Question: My question is a bit strange.
I want my created form (with JFrame) coloration should be like to this picture:

Should i use a special look and feel ?
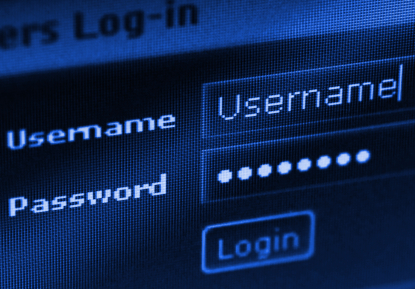
Answer: > Should i use a special look and feel ?
there is no such built-in Look&Feel available as much as i know. However for "Look&Feel", refers to the appearance of GUI widgets (more formally, JComponents) and refers to the way the widgets behave. If so, then we can always make our Swing component to be appeared as we want in the GUI.
Advanced responsive applications which are graphically rich ooze cool, sucking users in from the outset and hang onto them with a death grip of excitement. They make users tell their friends about the applications.
However, to develop graphically rich Swing application we must know how to render custom graphics on component, making them to appear as we want( with shiny color, beautiful texture, moving animation, nice typography). We need to learn how to layout the component properly to arrange them one relative to another. From answering your various question, i came to understand that you want to be a swing geek. Well:
- <URL>-
I have tried to make the application as much short and simple as possible. But there are somethings i have done to achieve your requested GUI, which you should not do, if you don't know how they work, ('paint()'). In this example i could not collect a texture as the image you have provided. But i have used a <URL>. The application needs to load the texture image first. keep your eye on the console. It will show following message prior to run the application:
> Please wait, Loading Texture :
<URL>Loading finished. Starting the Demo!
I have used: 'GridBagLayout' as the MainContainer's pane layout manager. Have a look at the code thoroughly and read about corresponding extension(extending JCompononent and JButton) and painting i have made to achieve a nicer GUI(Well not so much nicer to many critics, but for DEMO....)

'''
import java.awt.*;
import java.awt.geom.Rectangle2D;
import java.awt.image.BufferedImage;
import java.io.IOException;
import java.net.URL;
import java.util.logging.*;
import javax.imageio.ImageIO;
import javax.swing.*;
import javax.swing.border.*;
/// creating the Button with custom look
class CButton extends JButton
{
BasicStroke basicStroke = new BasicStroke(2.0f);
public CButton(String txt) {
super(txt);
setForeground(Color.WHITE);
setFont(getFont().deriveFont(Font.BOLD, 13));
setContentAreaFilled(false);
setBorder(null);
setCursor(new Cursor(Cursor.HAND_CURSOR));
}
@Override
protected void paintComponent(Graphics g) {
Graphics2D g2d = (Graphics2D) g.create();
g2d.setColor(new Color(0xFFAA00));
g2d.setRenderingHint(RenderingHints.KEY_ANTIALIASING, RenderingHints.VALUE_ANTIALIAS_ON);
g2d.setStroke(basicStroke);
int archH = (getHeight()-4)/2;
g2d.drawRoundRect(3, 3, getWidth()-4, getHeight()-4, archH, archH);
if(getModel().isRollover())
{
g2d.fillRoundRect(3, 3, getWidth()-4, getHeight()-4, archH, archH);
setForeground(Color.black);
}
else
{
setForeground(Color.white);
}
g2d.dispose();
super.paintComponent(g); //To change body of generated methods, choose Tools | Templates.
}
}
/** creating the MainContainer panel with custom look **/
// custom painting to with paintComponent(Graphics g) and paint(Graphics g)
class MainContainer extends JPanel
{
public BufferedImage gradientImage = null;
public static BufferedImage textureImg; // made it static just for easyness
public static boolean loadingFinished = false;
public MainContainer() {
setBorder(new EmptyBorder(50, 50, 50, 50)); // setting the insets
// learn about GridBagLayout from the linked page about LayoutManager
setLayout(new GridBagLayout());
JLabel usrNameLabel = new JLabel("User Name");
changeCompFont(usrNameLabel);
JTextField usrNameFeild = new JTextField("user name");
changeCompFont(usrNameFeild);
// create compund border for text and password feild with left padding 5 px
Border compundBorder = BorderFactory.createCompoundBorder(
new LineBorder(Color.white, 2),
new EmptyBorder(2, 5, 2, 2));
usrNameFeild.setBorder(compundBorder);
usrNameFeild.setOpaque(false);
usrNameLabel.setLabelFor(usrNameFeild);
JLabel passwordLabel = new JLabel("Password");
changeCompFont(passwordLabel);
JPasswordField passFeild = new JPasswordField("Password");
changeCompFont(passFeild);
passFeild.setBorder(compundBorder);
passFeild.setOpaque(false);
passwordLabel.setLabelFor(passFeild);
// working with GridBagConstraints, please check out the linked online tutorial
GridBagConstraints labCnst = new GridBagConstraints();
GridBagConstraints txtCnst = new GridBagConstraints();
labCnst.insets = new Insets(0, 0, 5, 10);
txtCnst.insets = new Insets(0, 0, 5, 10);
labCnst.ipady = txtCnst.ipady = 10;
txtCnst.fill = labCnst.fill = GridBagConstraints.HORIZONTAL;
labCnst.gridx = 0;
txtCnst.gridx = 1;
labCnst.gridwidth = 1;
txtCnst.gridwidth = 2;
labCnst.weightx = 0.3;
txtCnst.weightx = 0.7;
txtCnst.gridy = labCnst.gridy = 0;
add(usrNameLabel, labCnst);
add(usrNameFeild, txtCnst);
txtCnst.gridy = labCnst.gridy = 1;
add(passwordLabel, labCnst);
add(passFeild, txtCnst);
labCnst.gridx = 2;
labCnst.gridy = 2;
labCnst.ipady = 13;
labCnst.insets = new Insets(0, 0, 0, 150);
JButton submitButt = new CButton("Log IN");
add(submitButt, labCnst);
}
public void changeCompFont(JComponent comp)
{
comp.setForeground(Color.WHITE);
comp.setFont(getFont().deriveFont(Font.BOLD, 13));
}
// To PAINT THE TEXTURE ABOVE THE COMPONENTS,
//DON'T DO IT UNTIL YOU UNDERSTAND PAINTING MECHANISM FULLY
@Override
public void paint(Graphics g) {
super.paint(g); //To change body of generated methods, choose Tools | Templates.
Graphics2D g2d = (Graphics2D)g.create(); // cloning to work, it is safer aproach
Rectangle2D txRect = new Rectangle2D.Double(0, 0, textureImg.getWidth(), textureImg.getHeight());
TexturePaint txPaint = new TexturePaint(textureImg, txRect);
g2d.setPaint(txPaint);
//make the texture transparent
g2d.setComposite(AlphaComposite.getInstance(AlphaComposite.SRC_OVER, 0.3f));
g2d.fillRect(0, 0, getWidth(), getHeight());
g2d.dispose();// disposing the graphics object
}
@Override
protected void paintComponent(Graphics g) {
super.paintComponent(g); //To change body of generated methods, choose Tools | Templates.
Graphics2D g2d = (Graphics2D) g.create();
if(gradientImage==null || gradientImage.getHeight() != getHeight())
{
gradientImage = createGradientImg();
}
g2d.drawImage(gradientImage, 0, 0, getWidth(), getHeight(), this);
g2d.dispose();
}
public BufferedImage createGradientImg()
{
BufferedImage image = new BufferedImage(getWidth(), getHeight(), BufferedImage.TYPE_INT_RGB);
/// background gradient paint, linear gradient paint for the background
/// Gradient paint rendering could be made more optimized
LinearGradientPaint lgrPaint = new LinearGradientPaint(0.0f, 0.0f, getWidth(), getHeight(),
new float[] { 0.0f, 0.5f, 0.6f, 1.0f },
new Color[] { new Color(0x002AFF),
new Color(0x0CAAF9),
new Color(0x0CAAF9),
new Color(0x002AFF) });
Graphics2D g2d = (Graphics2D) image.getGraphics();
g2d.setPaint(lgrPaint);
//g2d.shear(0.2, 0);
g2d.fillRect(0, 0, getWidth(), getHeight());
g2d.dispose();
//g2d.drawImage(textureImg, 0, 0, getWidth(), getHeight(), null);
return image;
}
}
public class CustomApp {
public static void main(String[] args) throws IOException {
// load the texture resource image
System.out.println("Please wait, Loading Texture : http://www.brewsterwallcovering.com/data/default/images/catalog/original/<PHONE>.jpg");
MainContainer.textureImg = ImageIO.read(new URL("http://www.brewsterwallcovering.com/data/default/images/catalog/original/<PHONE>.jpg"));
System.out.println("Loading finished. Starting the Demo!");
MainContainer.textureImg = MainContainer.textureImg.getSubimage(0, 0, 200, 200);
// Starting the Swing GUI in the EDT, learn about it
SwingUtilities.invokeLater(new Runnable() {
@Override
public void run() {
JFrame frame = new JFrame("Demo: LogIn Dialogue");
// set frame size as Demo perposes, otherwise not recommended
frame.setSize(new Dimension(500, 300));
MainContainer container = new MainContainer();
frame.add(new MainContainer());
frame.setDefaultCloseOperation(JFrame.EXIT_ON_CLOSE);
frame.setVisible(true);
}
});
}
}
'''